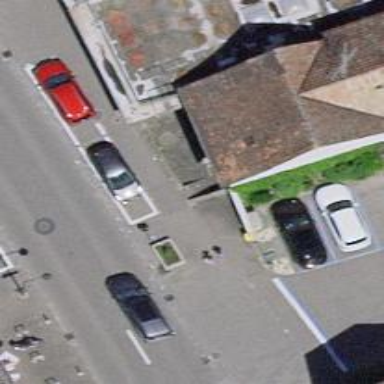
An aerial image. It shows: Post box is visible.